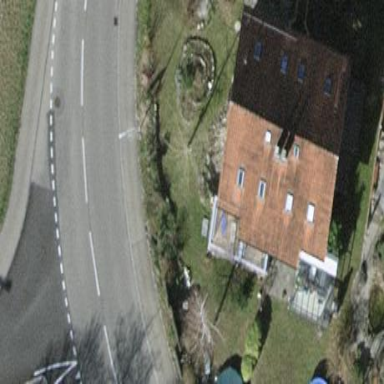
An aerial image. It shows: Detached building.